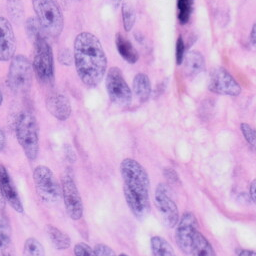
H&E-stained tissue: Skin